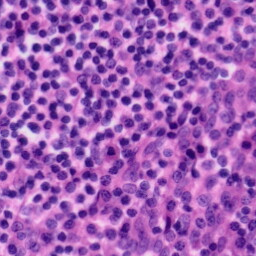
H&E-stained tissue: Tonsil